Question: I am working on Android project and I am implementing the Navigation Drawer. I am reading through the new <URL>.
The spec says that the slide out pane should float above everything else including the status bar and be semi-transparent over the status bar.
My navigation panel is over the status bar but its not got any transparency. I've followed the code from this post as suggested in the Google developers blog spot, link above <URL>.
'''
<android.support.v4.widget.DrawerLayout
xmlns:android="http://schemas.android.com/apk/res/android"
android:id="@+id/my_drawer_layout"
android:layout_width="match_parent"
android:layout_height="match_parent"
android:fitsSystemWindows="true">
<LinearLayout
android:layout_width="match_parent"
android:layout_height="match_parent"
android:orientation="vertical">
<android.support.v7.widget.Toolbar
android:id="@+id/my_awesome_toolbar"
android:layout_height="wrap_content"
android:layout_width="match_parent"
android:minHeight="?attr/actionBarSize"
android:background="@color/appPrimaryColour" />
</LinearLayout>
<LinearLayout android:id="@+id/linearLayout"
android:layout_width="304dp"
android:layout_height="match_parent"
android:layout_gravity="left|start"
android:fitsSystemWindows="true"
android:background="#ffffff">
<ListView android:id="@+id/left_drawer"
android:layout_width="match_parent"
android:layout_height="match_parent"
android:choiceMode="singleChoice"></ListView>
</LinearLayout>
</android.support.v4.widget.DrawerLayout>
'''
'''
<style name="AppTheme" parent="Theme.AppCompat.Light.NoActionBar">
<item name="colorPrimary">@color/appPrimaryColour</item>
<item name="colorPrimaryDark">@color/appPrimaryColourDark</item>
<item name="colorAccent">@color/appPrimaryColour</item>
<item name="windowActionBar">false</item>
<item name="windowActionModeOverlay">true</item>
</style>
'''
'''
<style name="AppTheme" parent="Theme.AppCompat.Light.NoActionBar">
<item name="colorPrimary">@color/appPrimaryColour</item>
<item name="colorPrimaryDark">@color/appPrimaryColourDark</item>
<item name="colorAccent">@color/appPrimaryColour</item>
<item name="windowActionBar">false</item>
<item name="windowActionModeOverlay">true</item>
<item name="android:windowDrawsSystemBarBackgrounds">true</item>
<item name="android:statusBarColor">@android:color/transparent</item>
</style>
'''
'''
protected void onCreate(Bundle savedInstanceState)
{
super.onCreate(savedInstanceState);
setContentView(R.layout.activity_main);
Toolbar toolbar = (Toolbar) findViewById(R.id.my_awesome_toolbar);
setSupportActionBar(toolbar);
mDrawerLayout = (DrawerLayout)findViewById(R.id.my_drawer_layout);
mDrawerList = (ListView)findViewById(R.id.left_drawer);
mDrawerLayout.setStatusBarBackgroundColor(
getResources().getColor(R.color.appPrimaryColourDark));
if (Build.VERSION.SDK_INT >= Build.VERSION_CODES.LOLLIPOP)
{
LinearLayout linearLayout =
(LinearLayout)findViewById(R.id.linearLayout);
linearLayout.setElevation(30);
}
'''
Below is a of my navigation drawer showing the top isn't semi transparent

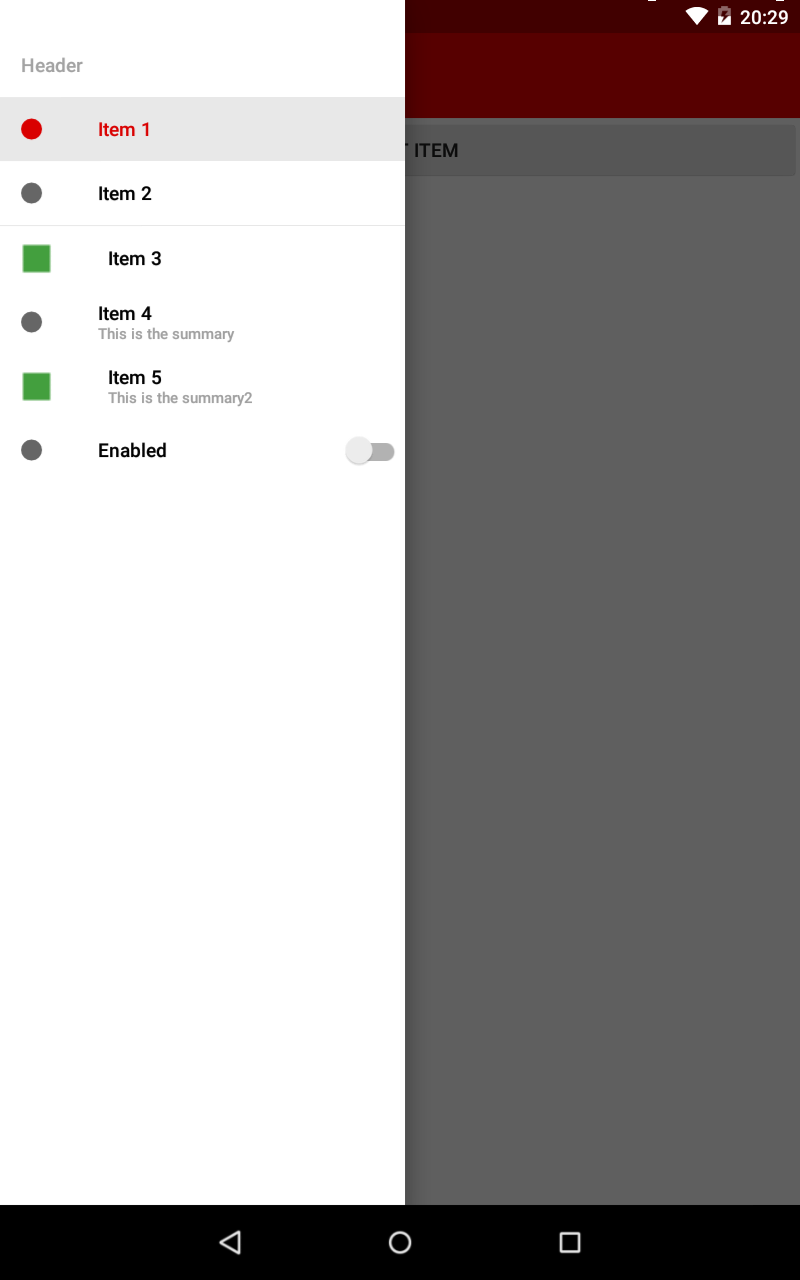
Answer: Your status bar background is white, the background of your drawer 'LinearLayout'. Why? You are settings 'fitsSystemWindows="true"' for your 'DrawerLayout' and the 'LinearLayout' inside it. This causes your 'LinearLayout' to expand the status bar (which is transparent). Thus, making the background for the drawer part of the status bar white.

If you don't want your drawer to extend behind the status bar (want to have a semi-transparent background for the whole status bar), you can do two things:
1) You can simply remove any background value from your 'LinearLayout' and color the background of your content inside it. Or
2) You can remove 'fitsSystemWindows="true"' from your 'LinearLayout'. I think this is a more logical and cleaner approach. You will also avoid having a shadow being cast under the status bar, where your navigation drawer doesn't extend.

If you want your drawer to extend behind the status bar and have a semi-transparent, status bar sized overlay, you can use a <URL> and set the status bar background using 'app:insetForeground="#4000"'. Of course, you can change '#4000' to anything you want. Don't forget to keep 'fitsSystemWindows="true"' here!
Or if you don't want to overlay your content and only display a solid color, you can just set the background of your 'LinearLayout' to anything you want. Don't forget to set the background of your content separately though!
You no longer need to deal with any of this. Please see <URL> for a times easier Navigation Drawer/View implementation.